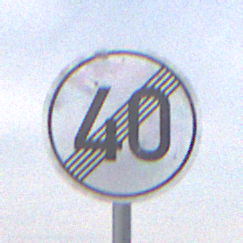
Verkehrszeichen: EndeGeschwindigkeit40
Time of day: Midday
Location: Outdoor (RoadRail)
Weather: PartlyCloudy
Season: NotSpecified
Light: Natural